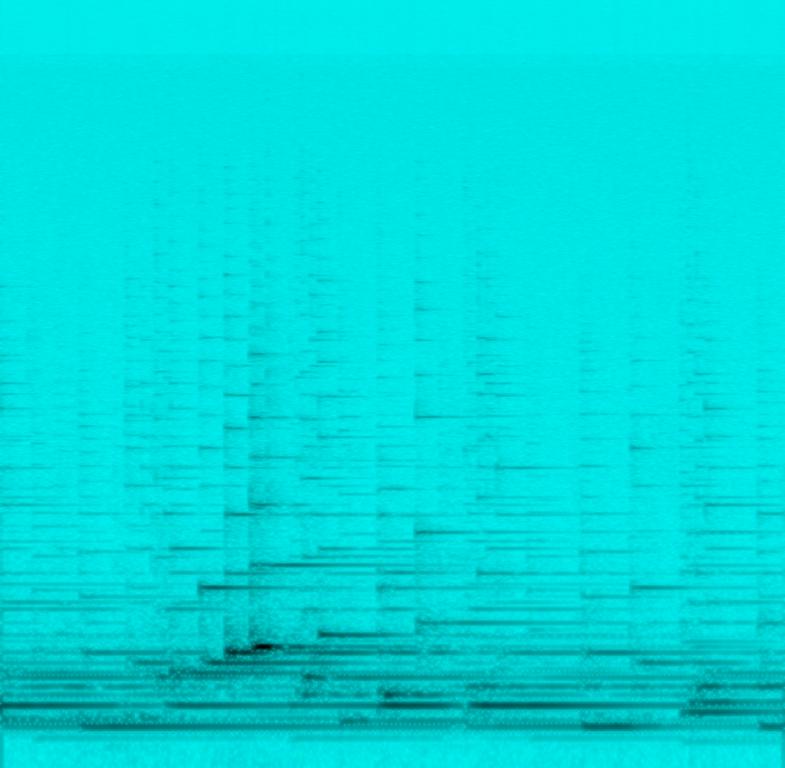
This music is instrumental. The tempo is slow with a euphonious harp melody with no accompaniment. The music is soft, mellow, ethereal, melancholic, nostalgic, pensive, soft and ambient. This music is a Western Classical.